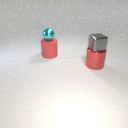
small gray metal cube above large red metal cylinder